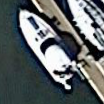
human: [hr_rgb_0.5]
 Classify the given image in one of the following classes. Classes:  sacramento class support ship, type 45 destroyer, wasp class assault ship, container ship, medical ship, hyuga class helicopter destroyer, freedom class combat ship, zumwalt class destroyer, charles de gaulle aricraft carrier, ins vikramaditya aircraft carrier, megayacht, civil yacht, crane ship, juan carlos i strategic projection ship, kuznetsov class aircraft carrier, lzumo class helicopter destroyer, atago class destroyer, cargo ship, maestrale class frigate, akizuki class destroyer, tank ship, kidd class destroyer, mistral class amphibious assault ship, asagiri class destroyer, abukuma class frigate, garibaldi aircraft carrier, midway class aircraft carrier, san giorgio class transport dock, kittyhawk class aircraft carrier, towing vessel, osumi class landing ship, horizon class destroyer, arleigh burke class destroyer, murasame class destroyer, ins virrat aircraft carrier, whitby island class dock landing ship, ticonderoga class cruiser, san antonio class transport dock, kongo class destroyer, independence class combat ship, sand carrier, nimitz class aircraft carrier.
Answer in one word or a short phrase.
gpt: Civil yacht